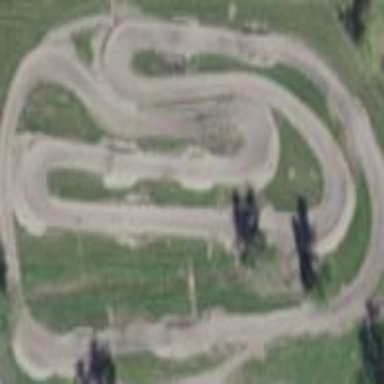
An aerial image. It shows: Motocross raceway with ground surface.